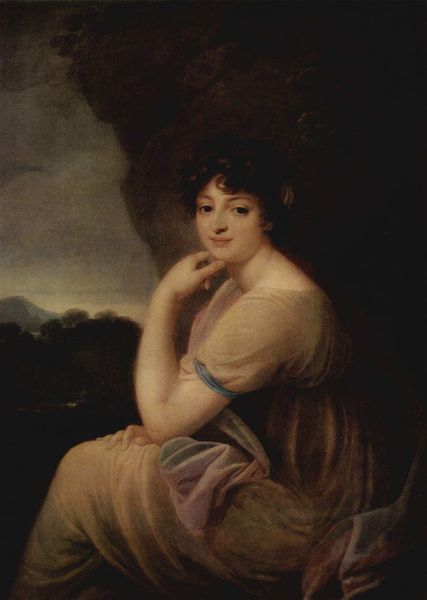
Titel: Porträt der Jekaterina Bakunina
Künstler: Josef Grassi
Standort: Sankt Petersburg
Institution: Eremitage
Schlagwörter: baum, berg, blau, dunkel, felsen, gemälde, hand, himmel, kopf, schatten, weiß, wolken, bäume, gelb, grün, landschaft, mädchen, ocker, sitzen, braun, daumen, ellbogen, finger, frau, frisur, geste, grau, haar, hell, hintergrund, kleid, licht, mund, nacht, nase, profil, schwarz, stuhl, ausblick, blick, dame, gürtel, schal, tuch, wolke, beige, hochformat, malerei, jung, arm, augen, band, bluse, falten, gesicht, inkarnat, kleidung, mensch, ärmel, bildnis, hals, hände, portrait, porträt, vorhang, öl, hügel, natur, wole, auge, gewand, haare, pose, reich, sitzend, stoff, adel, person, augenbrauen, höhle, kinn, lippen, locken, rosa, schulter, seide, wald, zart, aussicht, lächeln, bein, dutt, seitlich, düster, sitz, italien, berge, fels, felswand, gebirge, violett, ausdruck, matt, romantik, ölgemälde, dick, sitzende, seitenansicht, melancholie, faltenwurf, stofflich, ellenbogen, erotisch, oberschenkel, lächelnd, kokett, fliessend, gestützt, mollig, portait, seite, selbstbildnis, rauchig, gedreht, biedermeier, rau, armband, sehnsucht, angewinkelt, durchsichtig, sinnlich, beleibt, leicht, wolkne, kin, weich, natürlich, ingres, klassisch, durchscheinend, gewnad, chiffon, fleischig, lichthöhungen, höhungen, elle, t, landschaftsaussicht, proträ, gesste